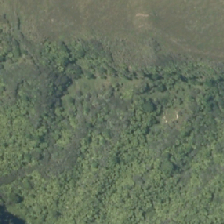
Land cover: broadleaved_indigenous_hardwood